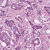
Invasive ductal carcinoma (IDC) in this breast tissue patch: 1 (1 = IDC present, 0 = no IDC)